Question: The exercise in my book is asking me to calculate the running time of the following for loop:
'''
for (int i = 0; i < n; ++i)
++k;
'''
This instantly reminds me of summation notation. So I write down the appropriate syntax:

Is this correct? If not, why not - and how can I calculate it correctly?
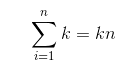
Answer: Let's look at the operation inside the loop:
'''
++k;
'''
No matter what 'k' is, that operation will take constant time. So let's replace it with 'O(1)'.
'''
for (int i=0; i<n; ++i)
O(1)
'''
We can see that we are going to iterate over the 'O(1)' block 'n' times. So that is:
'''
O(n) * O(1)
'''
Which is clearly equal to:
'''
O(n)
'''